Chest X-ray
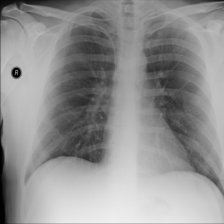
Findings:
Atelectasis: negative
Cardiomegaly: negative
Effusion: negative
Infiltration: negative
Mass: negative
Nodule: negative
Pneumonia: negative
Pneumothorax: negative
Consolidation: negative
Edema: negative
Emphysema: negative
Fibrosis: negative
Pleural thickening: negative
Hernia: negative